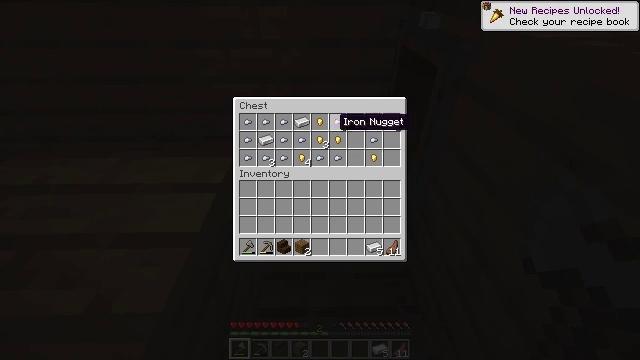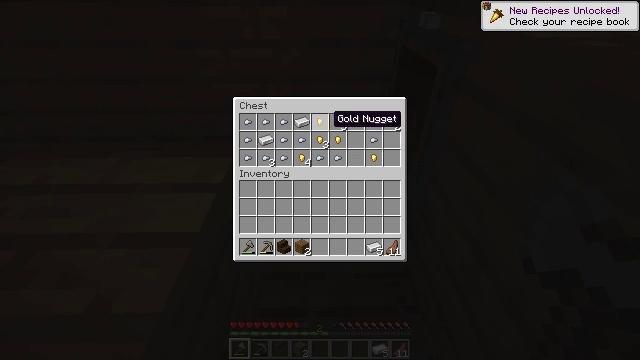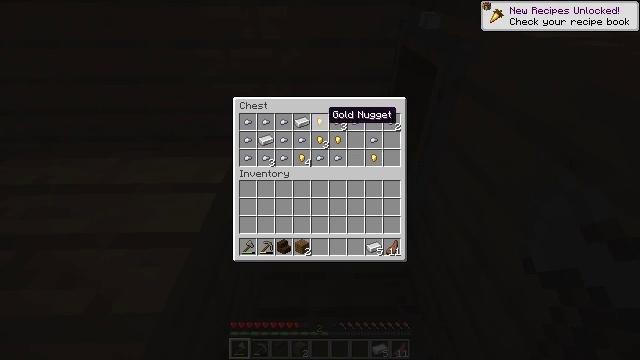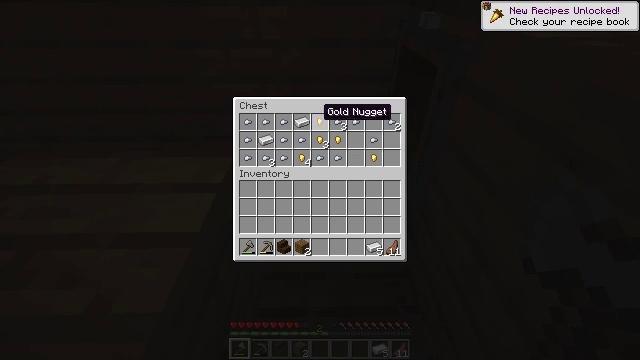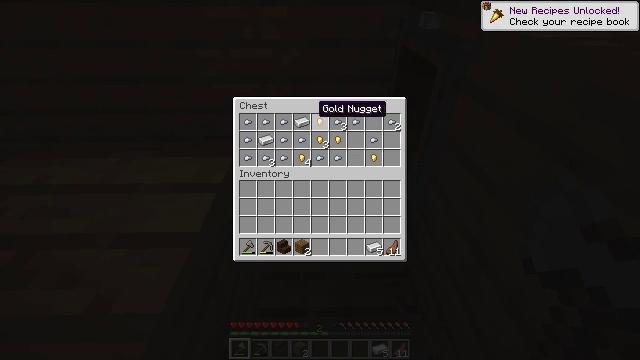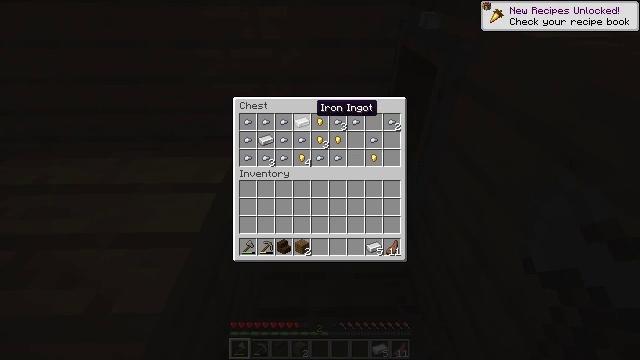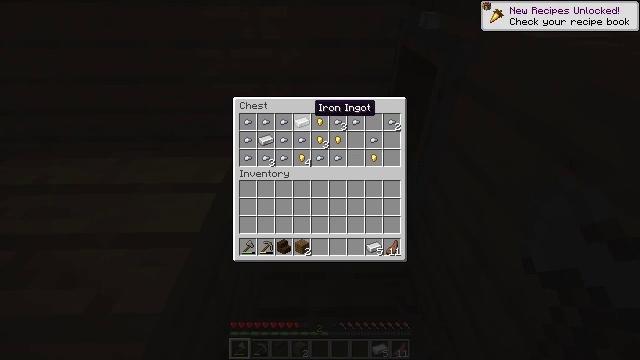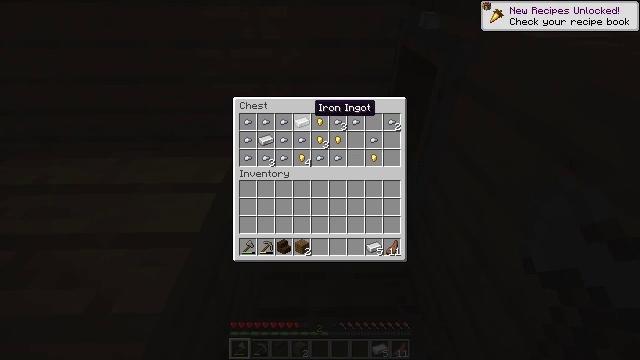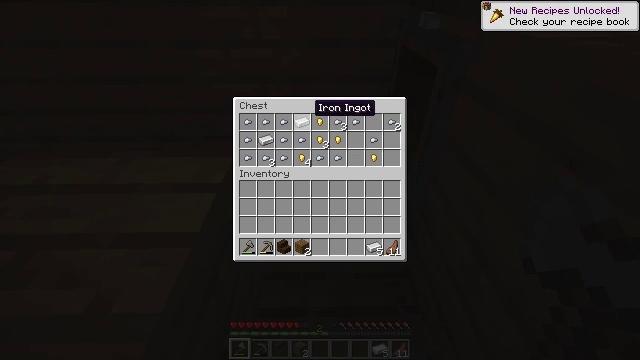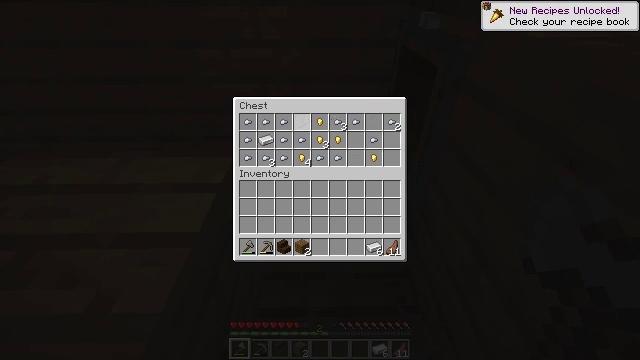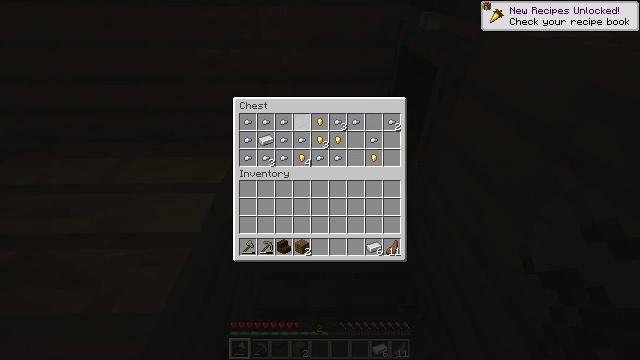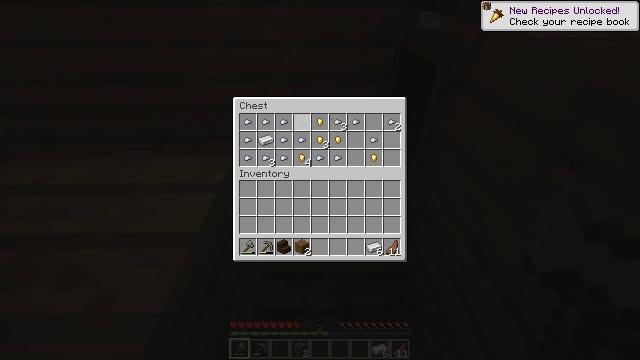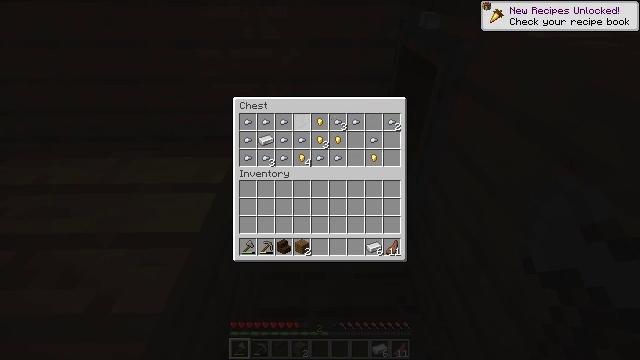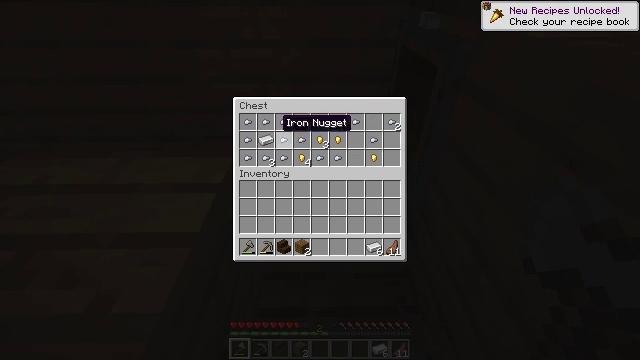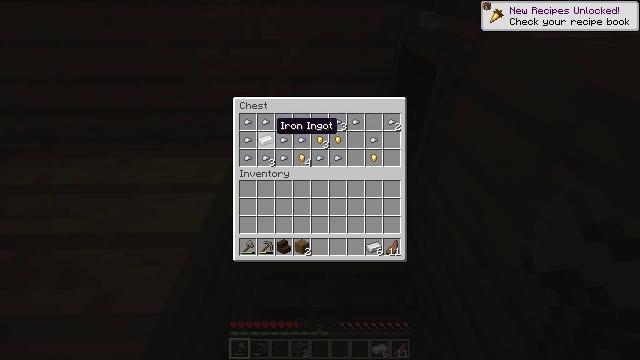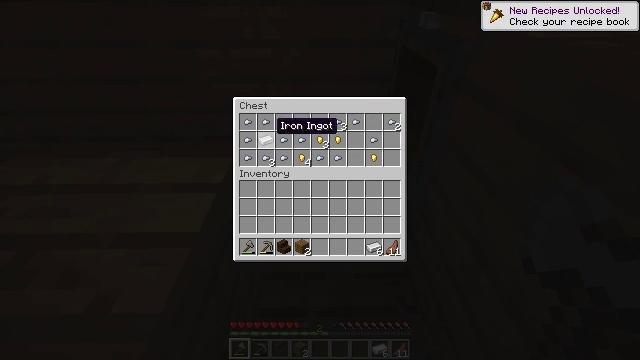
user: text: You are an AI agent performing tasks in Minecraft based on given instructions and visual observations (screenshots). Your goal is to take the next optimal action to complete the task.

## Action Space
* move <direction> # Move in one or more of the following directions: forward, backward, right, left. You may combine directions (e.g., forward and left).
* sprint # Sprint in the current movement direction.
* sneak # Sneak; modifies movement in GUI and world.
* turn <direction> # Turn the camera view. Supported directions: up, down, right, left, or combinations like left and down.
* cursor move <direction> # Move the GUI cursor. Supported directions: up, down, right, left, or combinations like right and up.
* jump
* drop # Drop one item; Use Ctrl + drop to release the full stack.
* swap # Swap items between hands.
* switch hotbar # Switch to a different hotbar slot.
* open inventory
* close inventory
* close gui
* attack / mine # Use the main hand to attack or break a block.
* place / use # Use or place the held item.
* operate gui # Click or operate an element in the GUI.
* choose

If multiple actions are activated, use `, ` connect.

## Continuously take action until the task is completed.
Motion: motion action
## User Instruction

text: Collect the spruce slab.
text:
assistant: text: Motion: sneak
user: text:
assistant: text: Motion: sneak
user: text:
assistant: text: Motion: sneak
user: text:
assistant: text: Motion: sneak
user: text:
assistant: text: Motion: sneak
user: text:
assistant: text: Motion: sneak
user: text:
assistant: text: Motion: sneak
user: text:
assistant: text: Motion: sneak
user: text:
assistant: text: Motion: sneak, operate gui
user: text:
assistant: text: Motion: sneak, operate gui
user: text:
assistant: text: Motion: sneak, operate gui
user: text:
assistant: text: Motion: sneak, cursor move left
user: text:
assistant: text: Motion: sneak, cursor move left and down
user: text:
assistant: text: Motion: sneak
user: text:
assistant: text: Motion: sneak
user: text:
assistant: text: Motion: sneak
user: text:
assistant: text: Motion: sneak, operate gui
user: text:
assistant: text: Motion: sneak, operate gui
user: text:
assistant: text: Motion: sneak, operate gui
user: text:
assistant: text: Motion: sneak, cursor move down
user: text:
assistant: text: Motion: sneak, cursor move down
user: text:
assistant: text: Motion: sneak
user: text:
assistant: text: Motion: sneak
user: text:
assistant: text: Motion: sneak, operate gui
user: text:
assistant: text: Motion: sneak, operate gui
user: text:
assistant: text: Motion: sneak
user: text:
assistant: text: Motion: sneak
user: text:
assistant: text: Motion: sneak
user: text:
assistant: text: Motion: sneak
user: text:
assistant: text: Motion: sneak